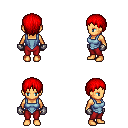
a pixel art fantasy rpg character, female body template, human, tanned skin, blue vest, red pants, red plain hairstyle, metal gloves, four views (front, back, left, right), 2x2 character sprite sheet, small pixel art, hard edges, no anti-aliasing